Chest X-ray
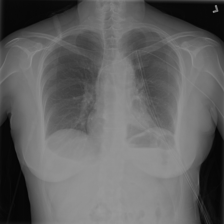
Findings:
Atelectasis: negative
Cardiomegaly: negative
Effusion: positive
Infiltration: positive
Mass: negative
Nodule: negative
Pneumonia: negative
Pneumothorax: positive
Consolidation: negative
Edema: negative
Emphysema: negative
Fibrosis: negative
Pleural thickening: negative
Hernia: negative